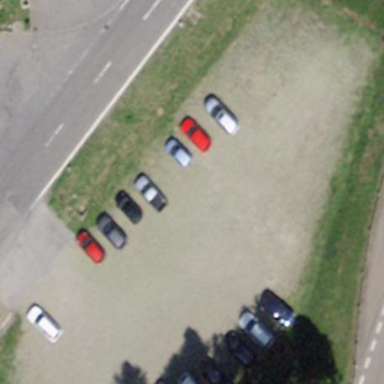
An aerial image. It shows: Parking area with surface.